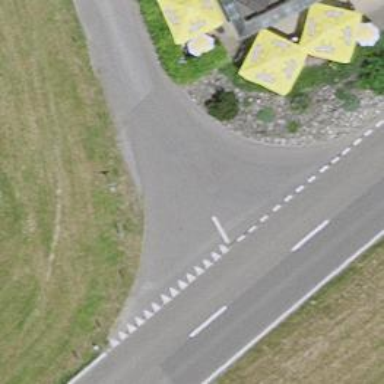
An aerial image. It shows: Road with "give way" sign.